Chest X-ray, AP view. Patient: 57 years old, sex F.
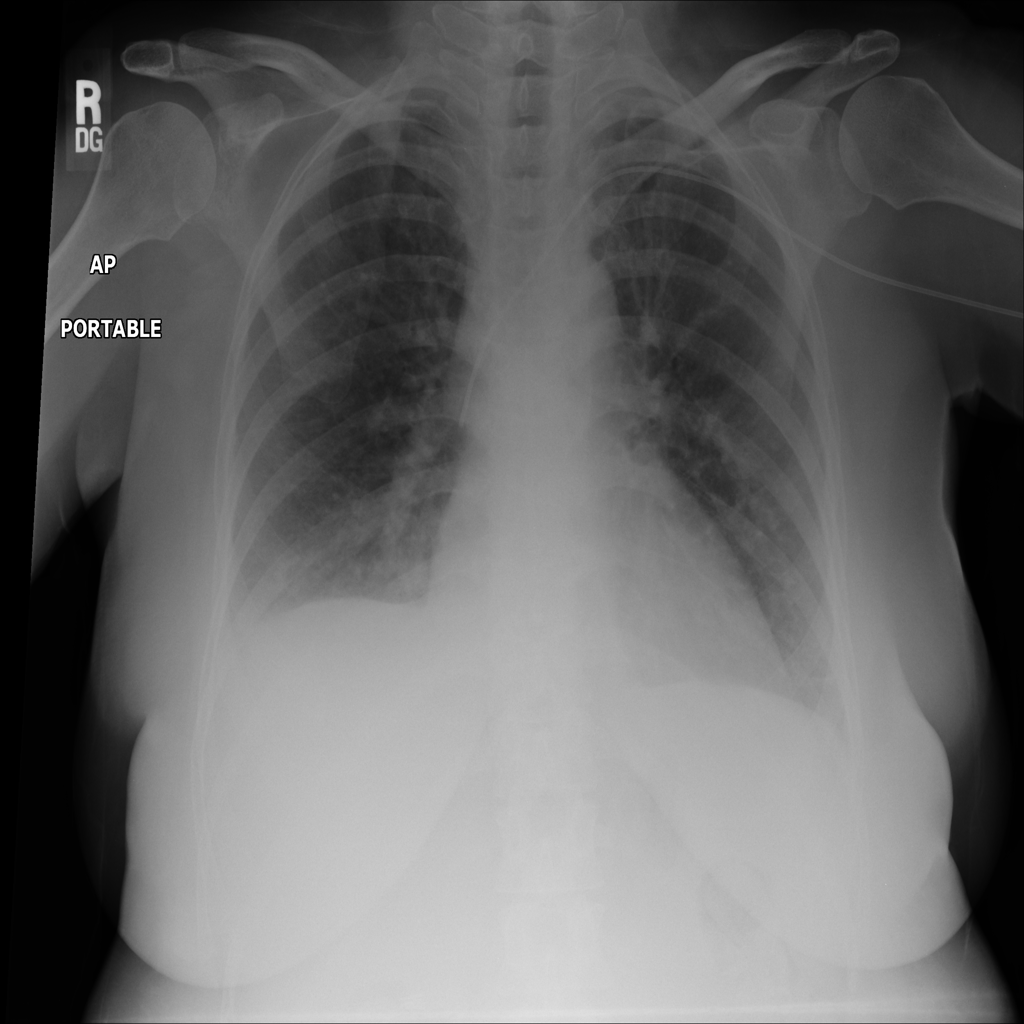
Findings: Edema, Effusion